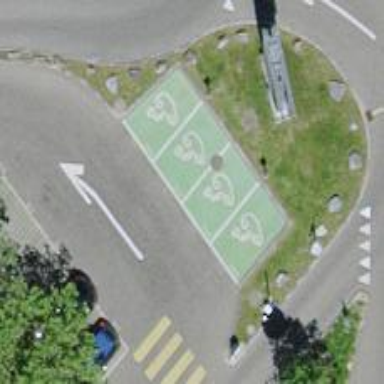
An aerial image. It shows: Charging station.